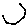
Label: hexagon